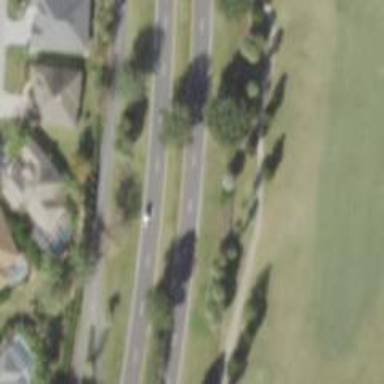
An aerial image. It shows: Path designated for golf carts.